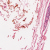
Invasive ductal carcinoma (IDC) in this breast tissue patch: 0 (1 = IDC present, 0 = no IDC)